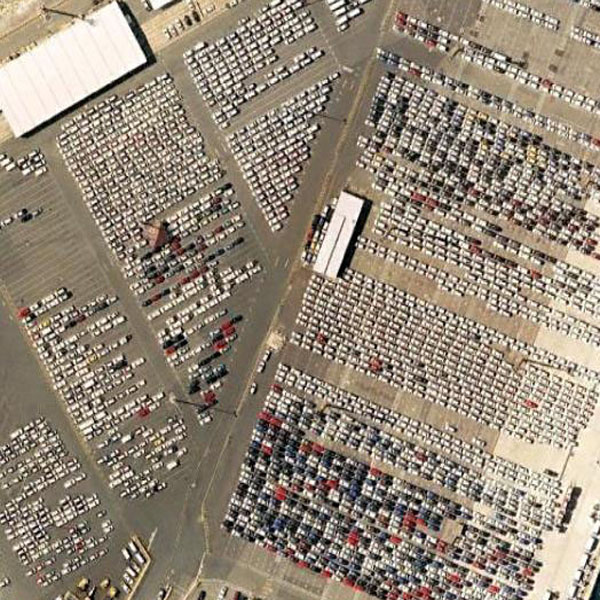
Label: Parking